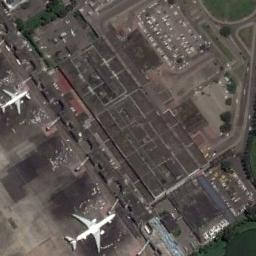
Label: airplane